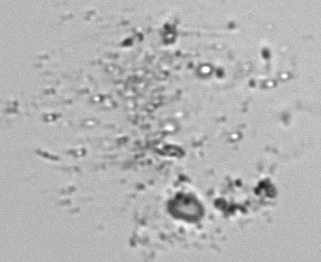
Label: Phaeocystis_debris